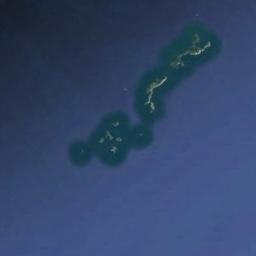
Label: island